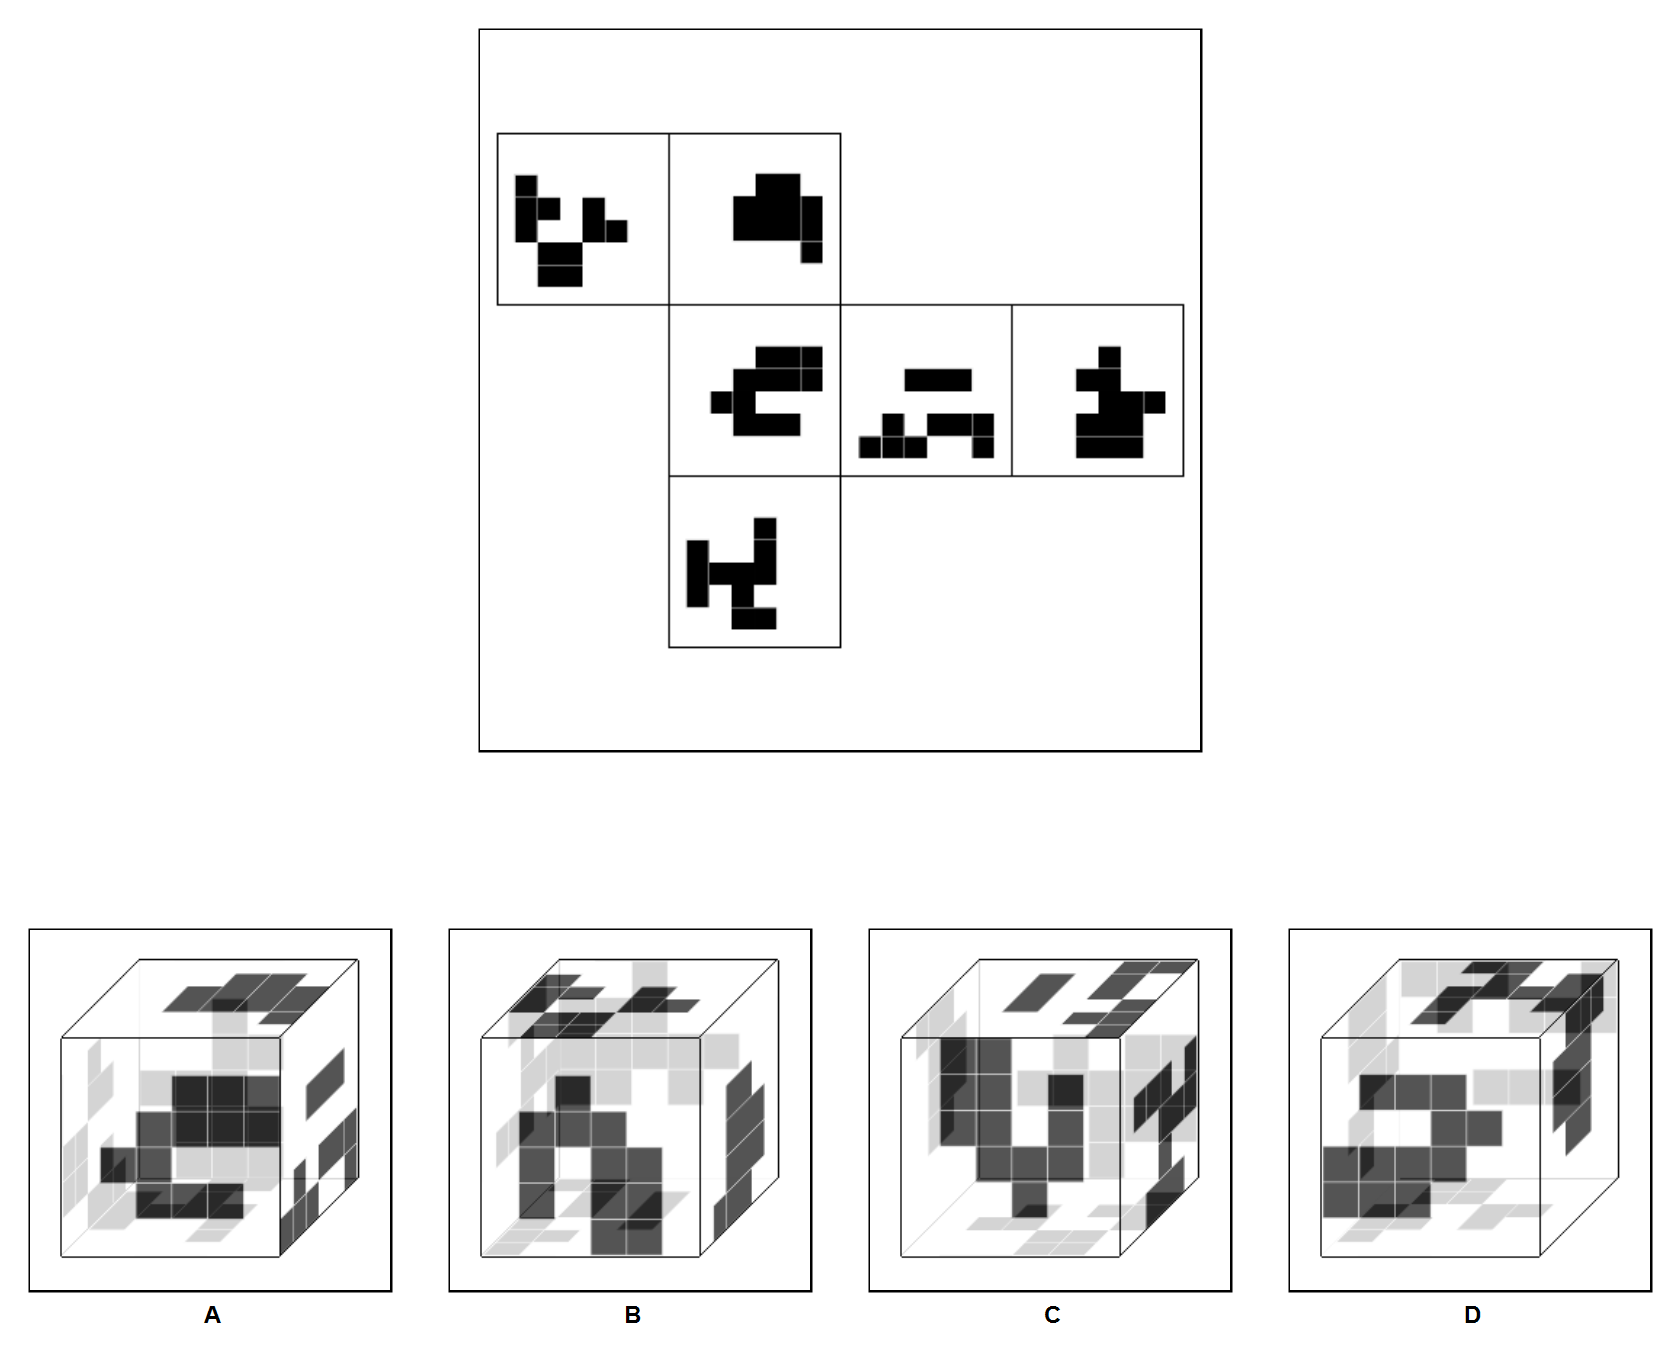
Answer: D